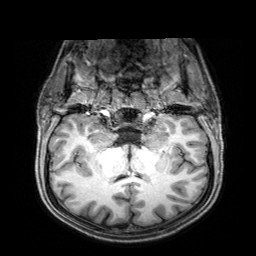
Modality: T1w
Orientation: sagittal
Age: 21
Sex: female